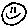
Label: smiley face